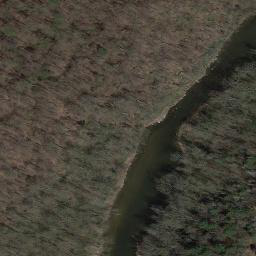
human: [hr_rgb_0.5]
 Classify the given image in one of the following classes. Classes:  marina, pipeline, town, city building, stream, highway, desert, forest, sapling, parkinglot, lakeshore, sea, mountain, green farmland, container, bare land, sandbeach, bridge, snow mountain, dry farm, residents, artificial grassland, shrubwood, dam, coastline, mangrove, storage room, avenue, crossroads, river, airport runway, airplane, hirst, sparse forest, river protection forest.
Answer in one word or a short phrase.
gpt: river